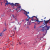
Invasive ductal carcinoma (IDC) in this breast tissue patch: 0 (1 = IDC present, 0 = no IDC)